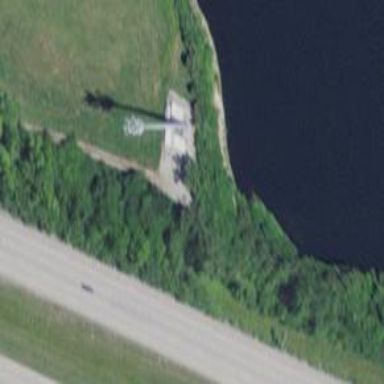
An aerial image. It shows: Communication mast tower.